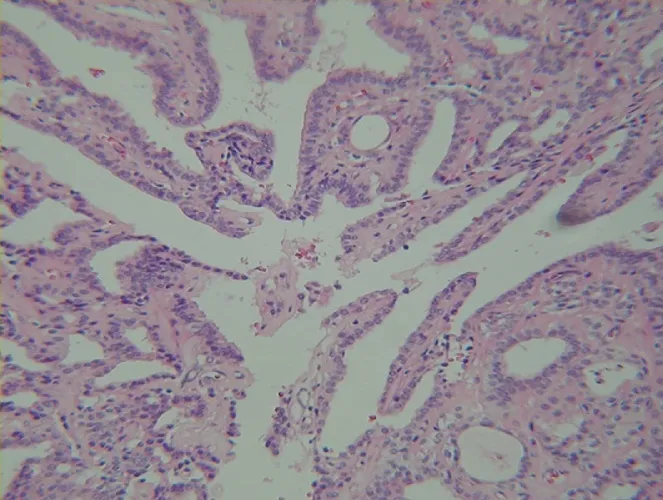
Microscopic finding of the mass. Intraductal proliferation of epithelial & myoepithelial cells overlying fibrovascular stalks(H & E staining, x100).
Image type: pathology (h&e)